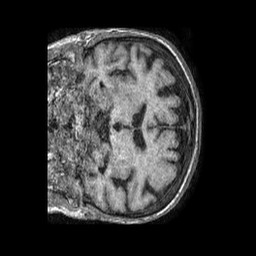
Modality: T1w
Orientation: coronal
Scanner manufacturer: philips
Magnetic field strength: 1.5 T
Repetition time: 0.007596 s
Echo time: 0.003453 s